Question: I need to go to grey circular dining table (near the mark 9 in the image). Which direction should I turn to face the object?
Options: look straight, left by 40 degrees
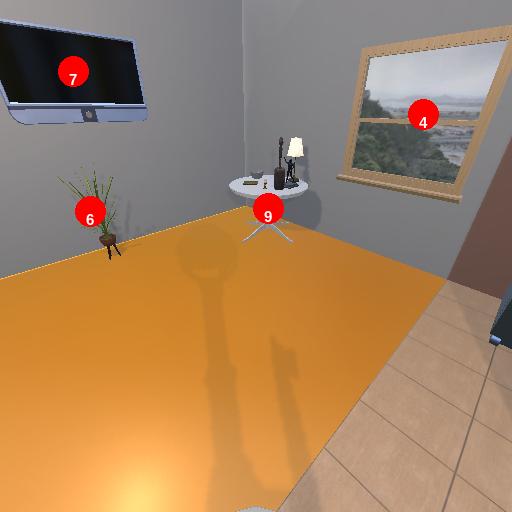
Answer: look straight